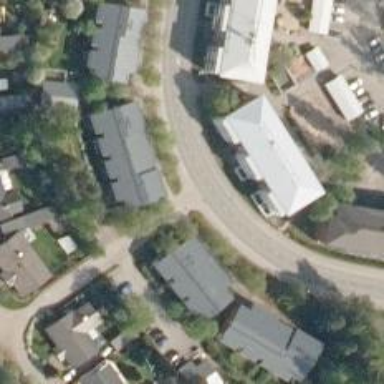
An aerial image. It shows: Asphalt road in living street.